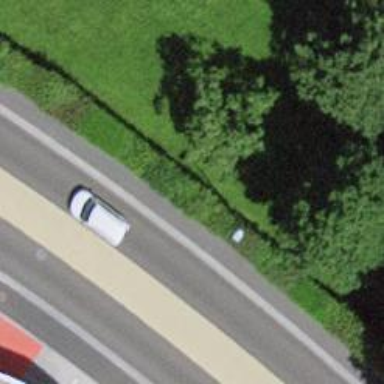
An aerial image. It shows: Hedge acting as barrier.